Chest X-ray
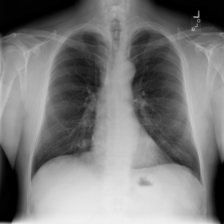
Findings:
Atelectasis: negative
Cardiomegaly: negative
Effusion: negative
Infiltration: negative
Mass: negative
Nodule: negative
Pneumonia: negative
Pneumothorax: negative
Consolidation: negative
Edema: negative
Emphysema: negative
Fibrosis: negative
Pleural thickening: negative
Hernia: negative